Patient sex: F
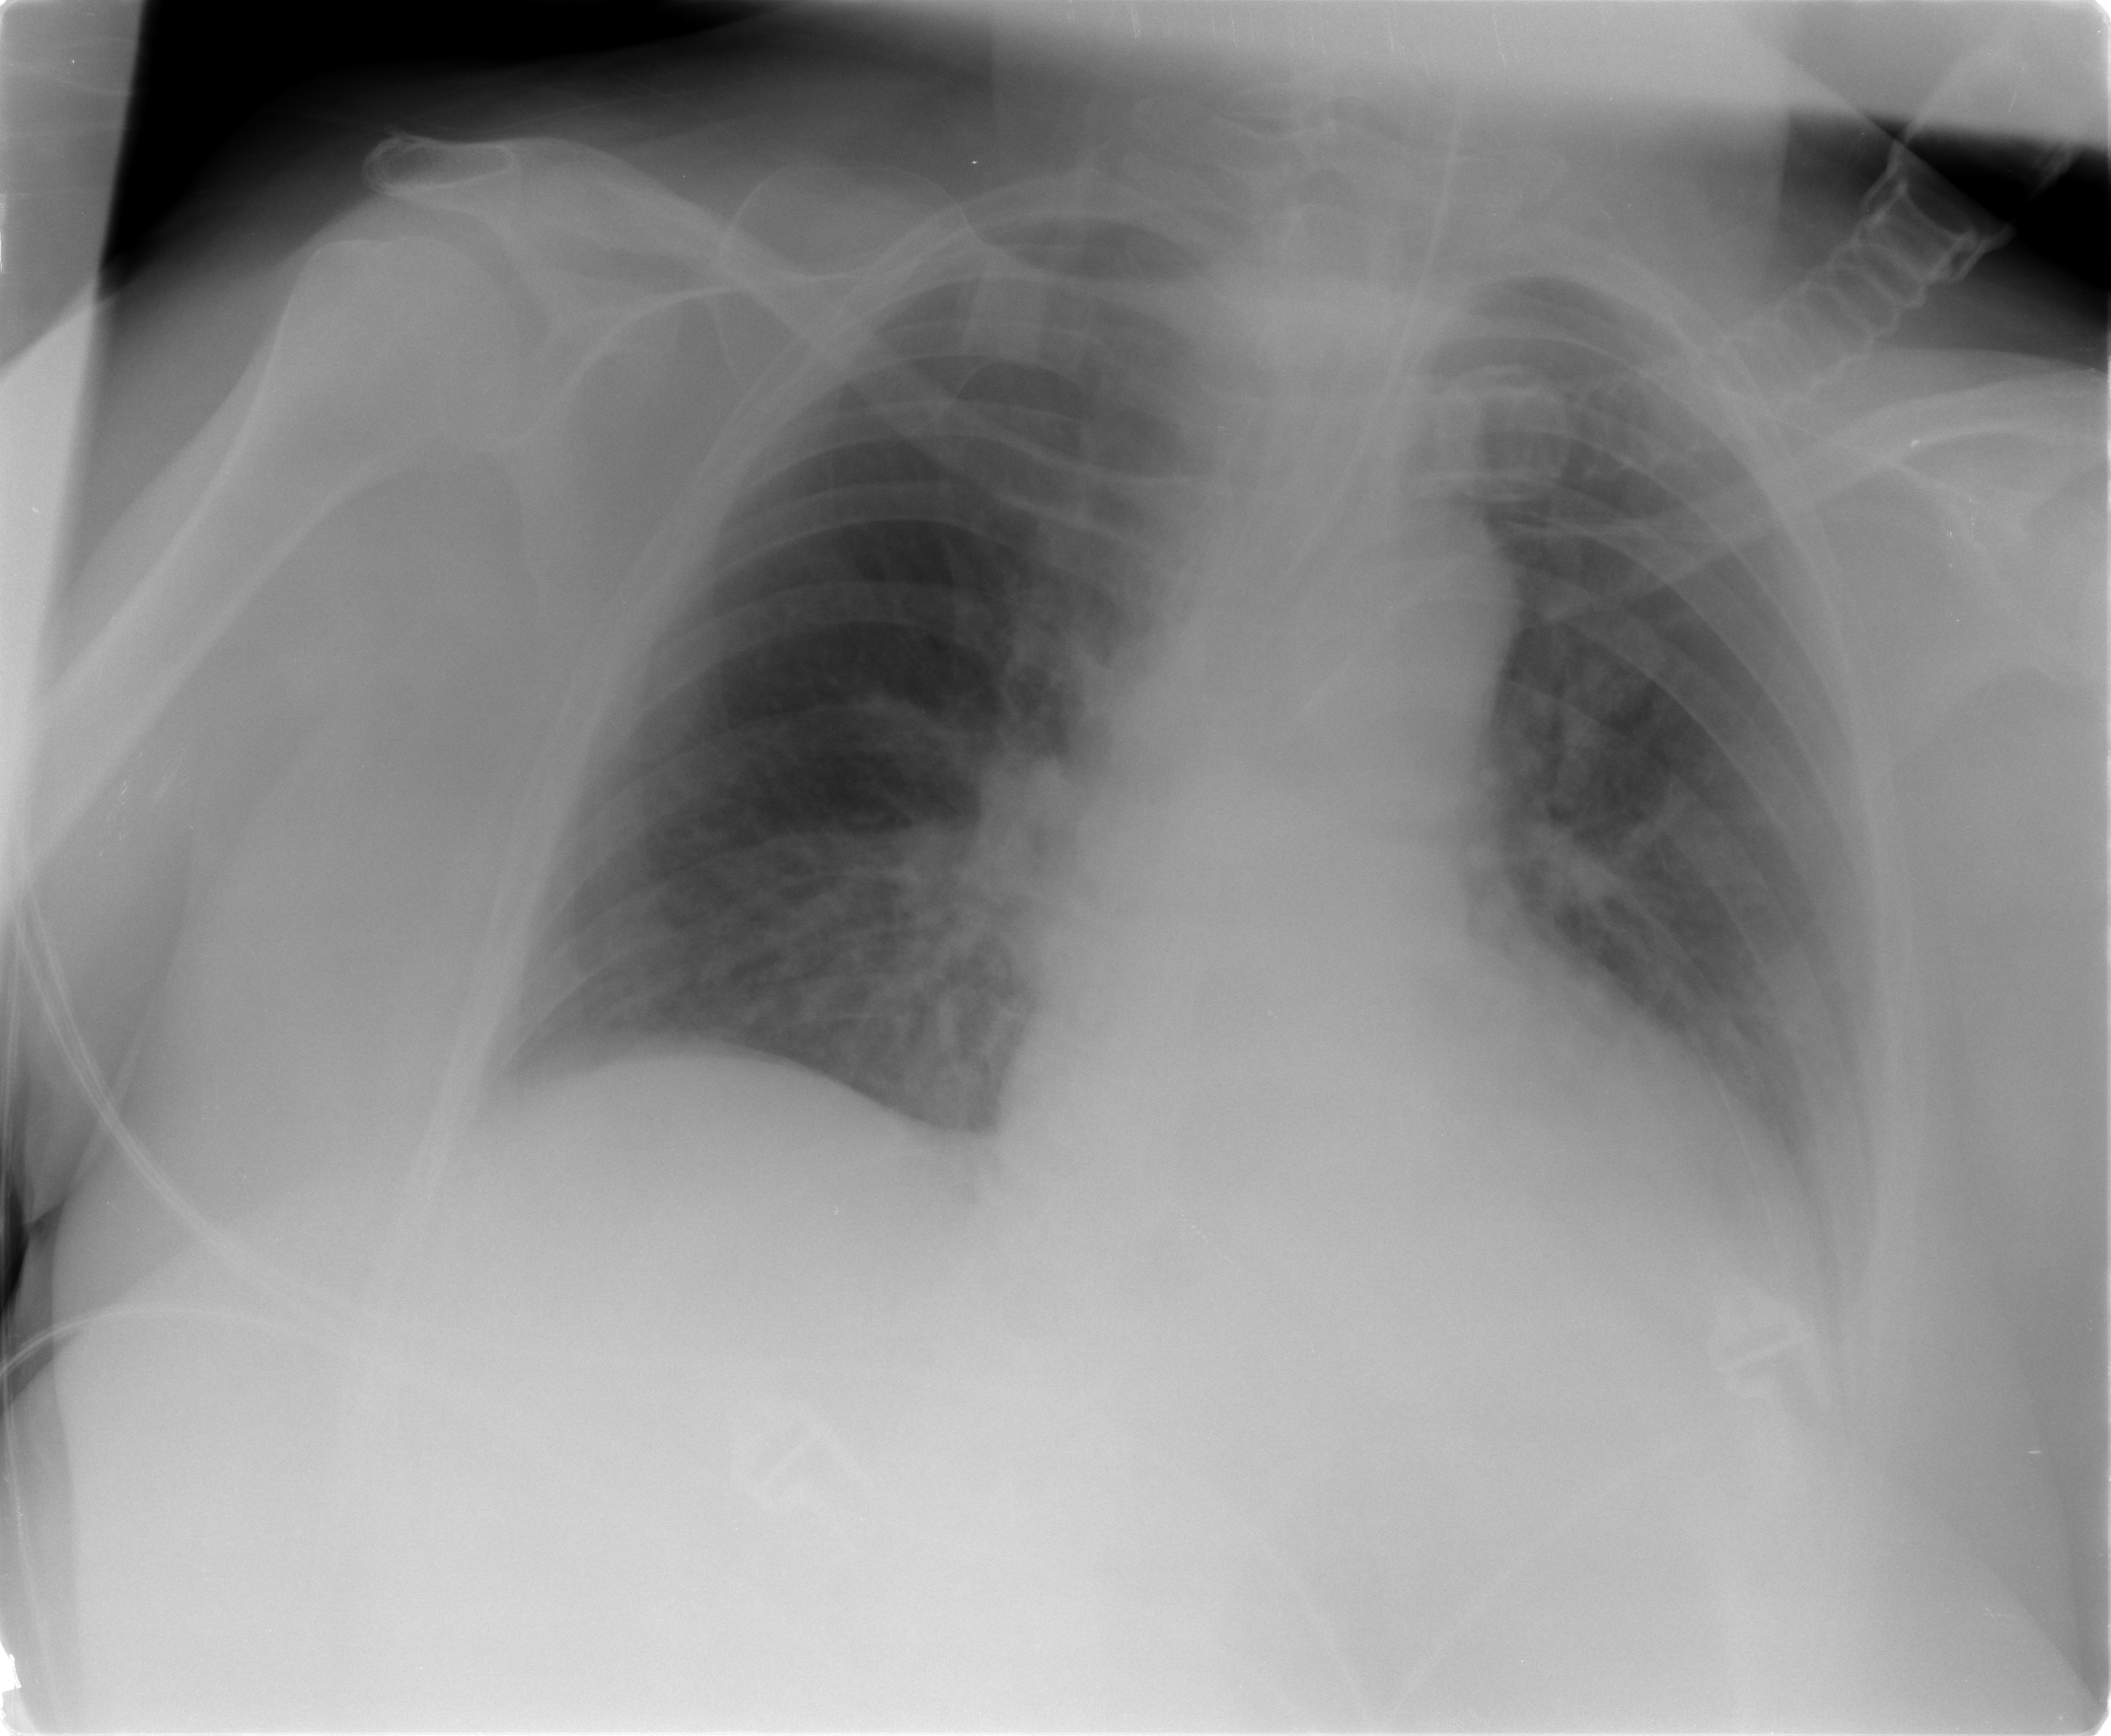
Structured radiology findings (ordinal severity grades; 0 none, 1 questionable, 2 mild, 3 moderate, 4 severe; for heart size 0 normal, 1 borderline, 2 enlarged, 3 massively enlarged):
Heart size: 0
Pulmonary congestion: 2
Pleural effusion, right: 2
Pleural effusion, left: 2
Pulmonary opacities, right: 0
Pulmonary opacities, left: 0
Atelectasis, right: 2
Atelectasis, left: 2